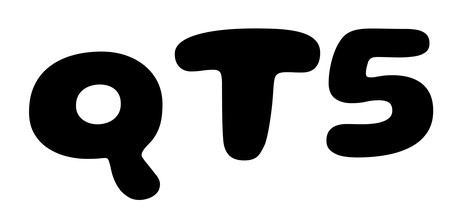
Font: Gluten_Bold